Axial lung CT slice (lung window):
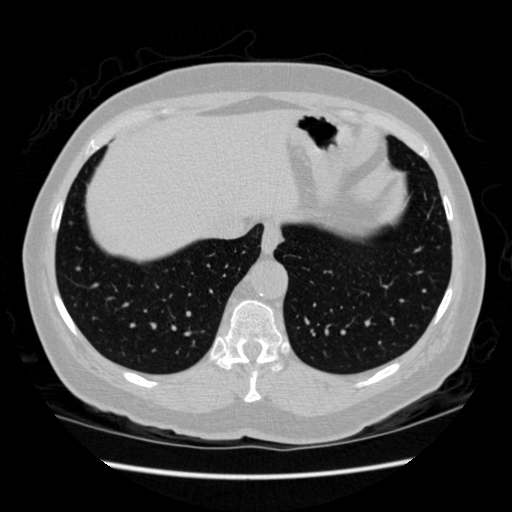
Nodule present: no